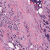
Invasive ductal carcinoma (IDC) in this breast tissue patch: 1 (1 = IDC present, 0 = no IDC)